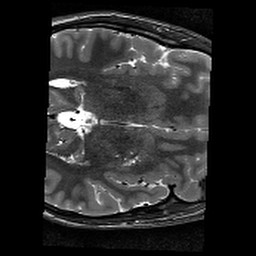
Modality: T2w
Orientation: axial